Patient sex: M
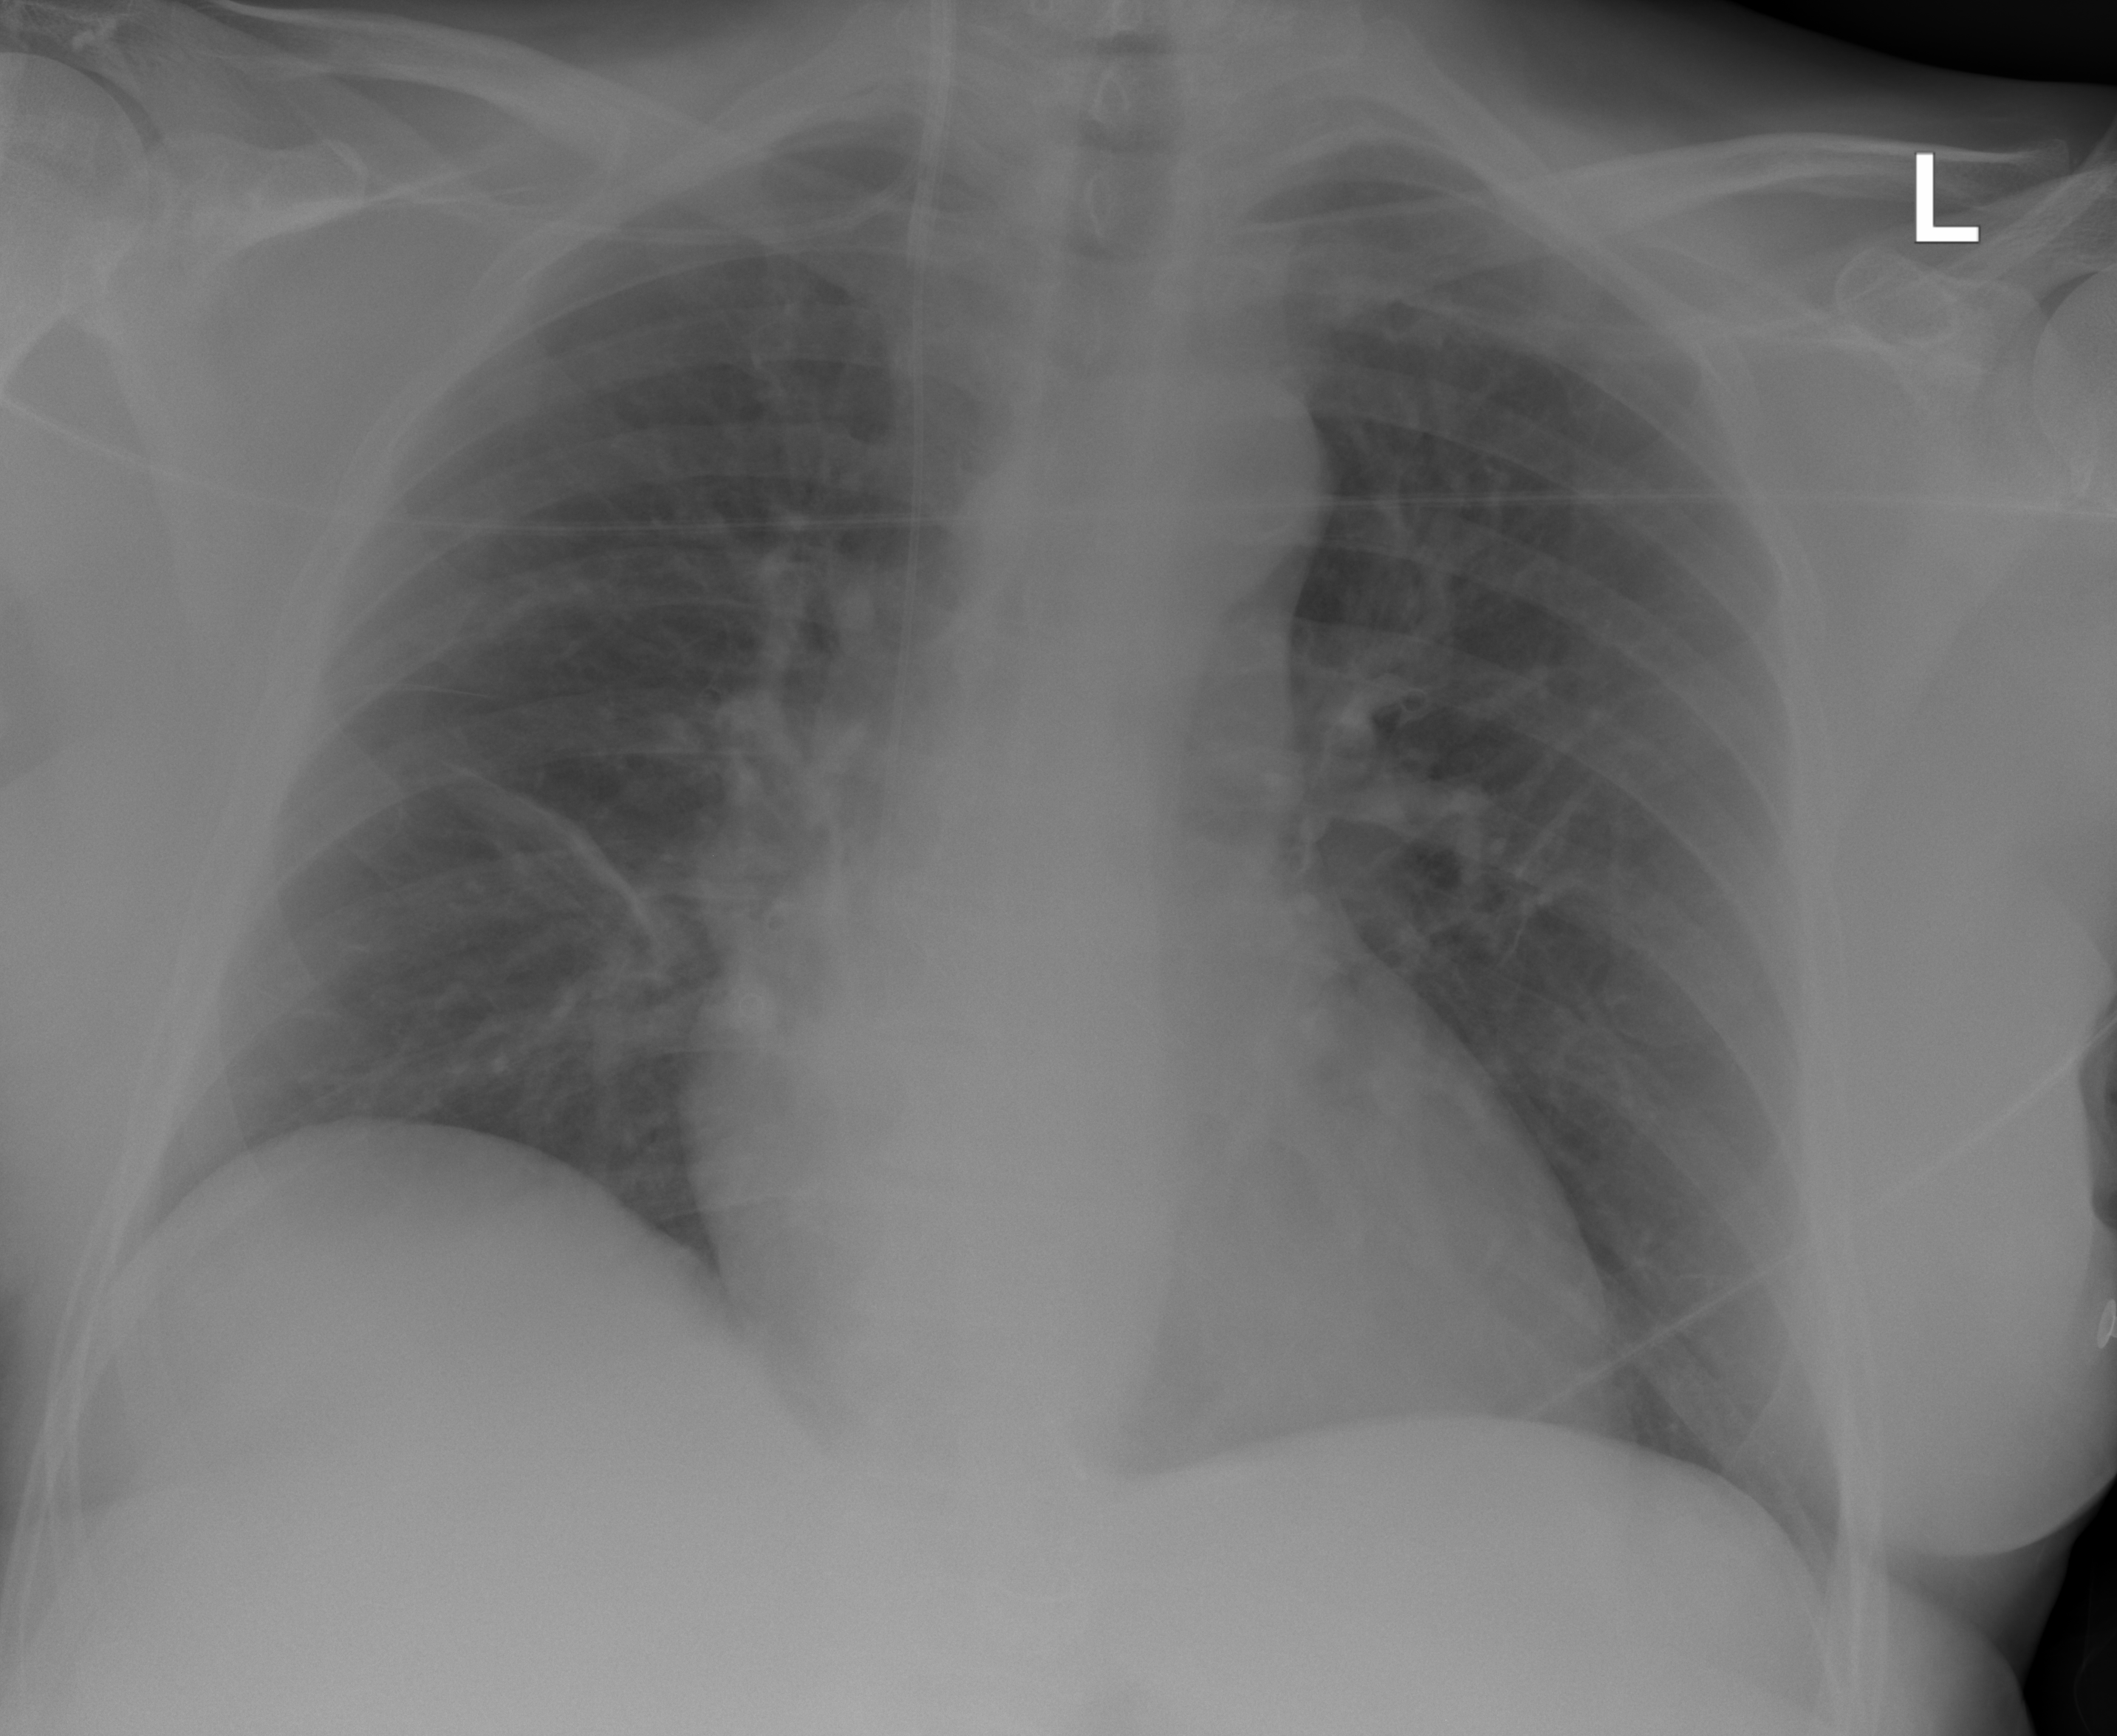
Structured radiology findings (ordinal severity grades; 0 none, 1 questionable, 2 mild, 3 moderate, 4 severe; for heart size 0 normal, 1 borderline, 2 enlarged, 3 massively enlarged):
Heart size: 1
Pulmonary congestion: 0
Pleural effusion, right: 0
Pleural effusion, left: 0
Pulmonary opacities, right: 0
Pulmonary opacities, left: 0
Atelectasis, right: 2
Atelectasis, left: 0